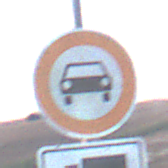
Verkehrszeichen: VerbotKraftwagen
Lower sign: MehrspurigeFahrzeugeFrei3
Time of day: SunriseSunset
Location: Outdoor (Nature)
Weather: Clear
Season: NotSpecified
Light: Natural